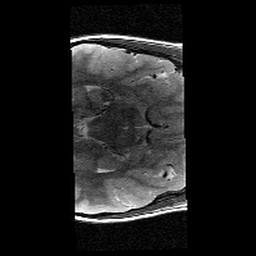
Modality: T2w
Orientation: axial
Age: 9
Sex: male
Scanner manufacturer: siemens
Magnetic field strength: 3 T
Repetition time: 9.23 s
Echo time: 0.067 s